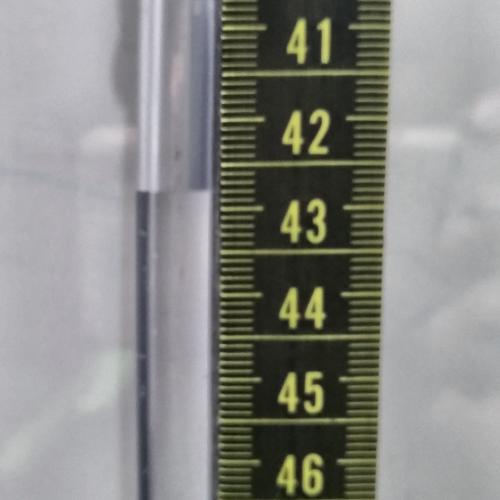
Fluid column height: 42.8 cm